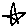
Label: star